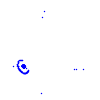
Particle: kaon